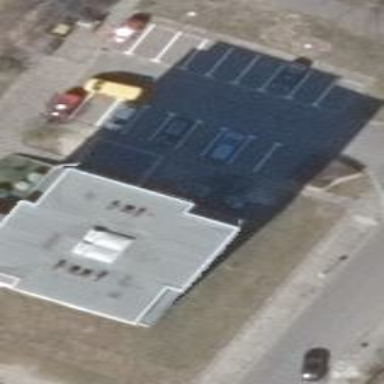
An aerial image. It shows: Building with flat roof.